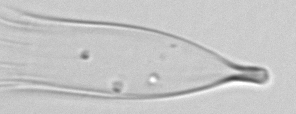
Label: Favella